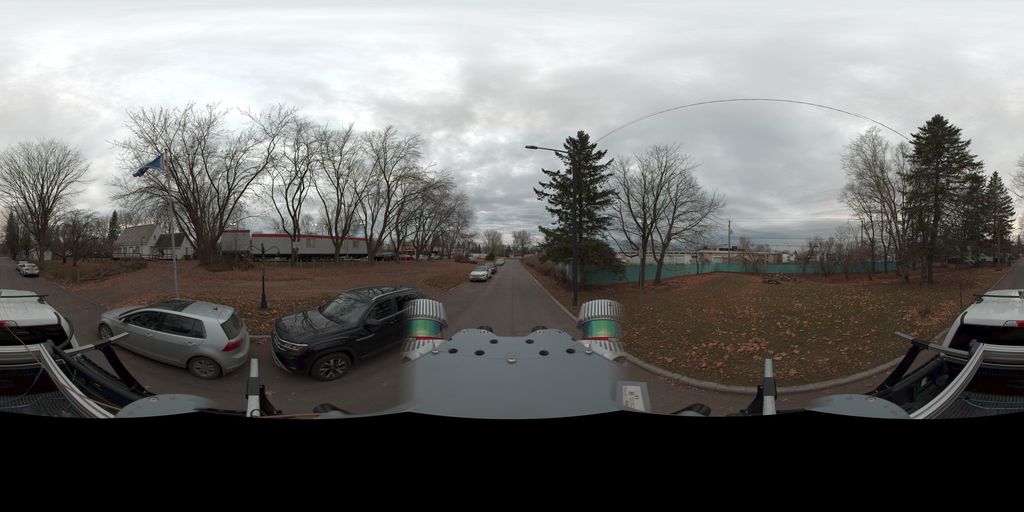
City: quebec_city